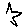
Label: star